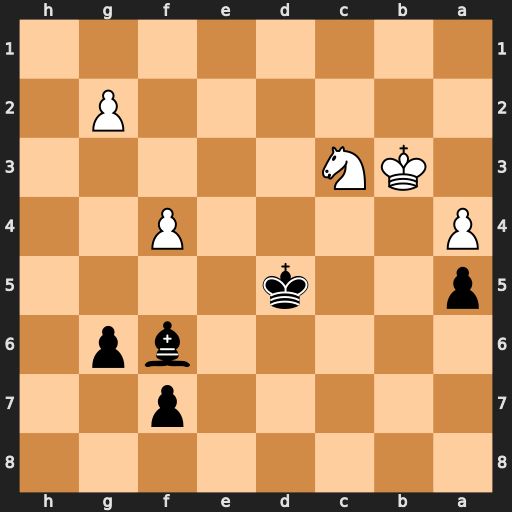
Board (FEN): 8/5p2/5bp1/p2k4/P4P2/1KN5/6P1/8
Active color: b
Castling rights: -
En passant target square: -
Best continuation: Bxc3 Kxc3 Kc5